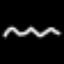
Label: squiggle